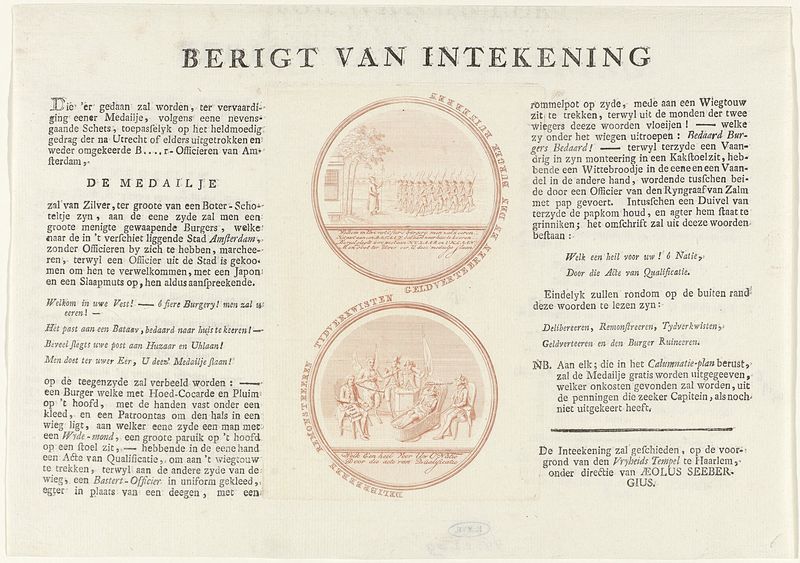
Titel: Spotprent op de terugkeer van de Amsterdamse patriotten uit Utrecht
Standort: Amsterdam
Institution: Rijksmuseum
Schlagwörter: chair, men, red, soldiers, white, black, sitting, pink, tree, german, paper, army, illustration, devil, small, circles, war, page, text, words, illustrations, information, document, van, berigt, intekening, germa, chaior, berigt van intekening